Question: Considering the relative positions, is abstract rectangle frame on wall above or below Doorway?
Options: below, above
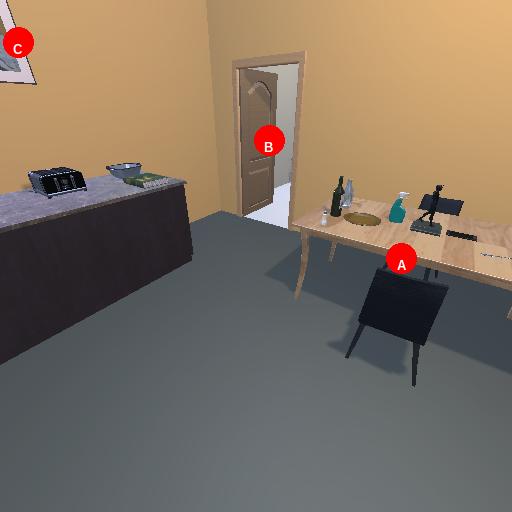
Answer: below